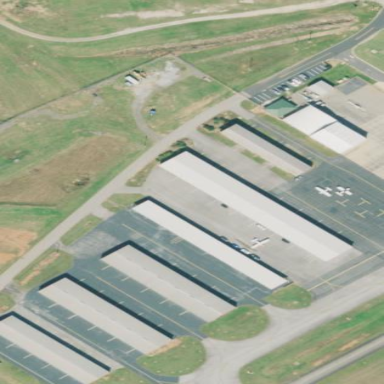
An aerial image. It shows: Hangar building at the airport.